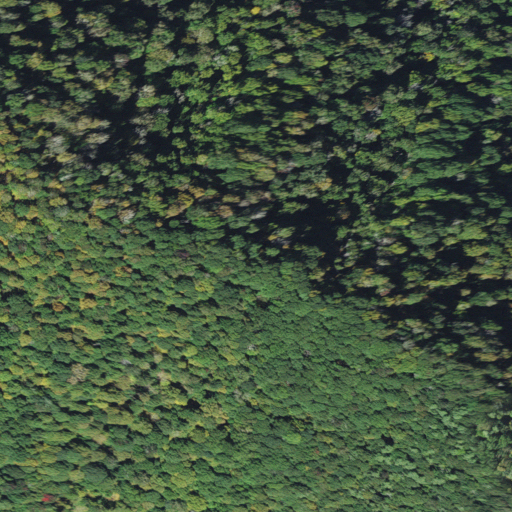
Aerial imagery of mountain in North Carolina named High Peak containing only deciduous forest